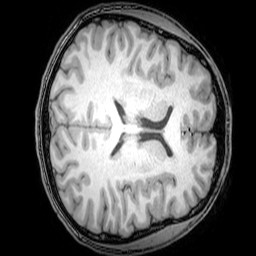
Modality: T1w
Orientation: axial
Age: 24
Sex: male
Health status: healthy
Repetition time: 0.081 s
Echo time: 0.037 s